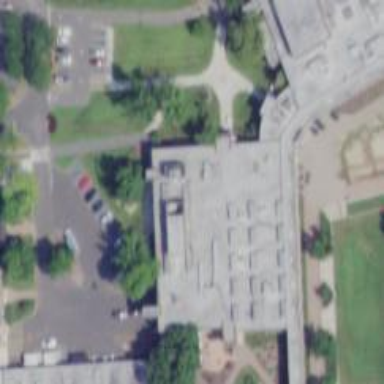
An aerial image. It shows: College building.